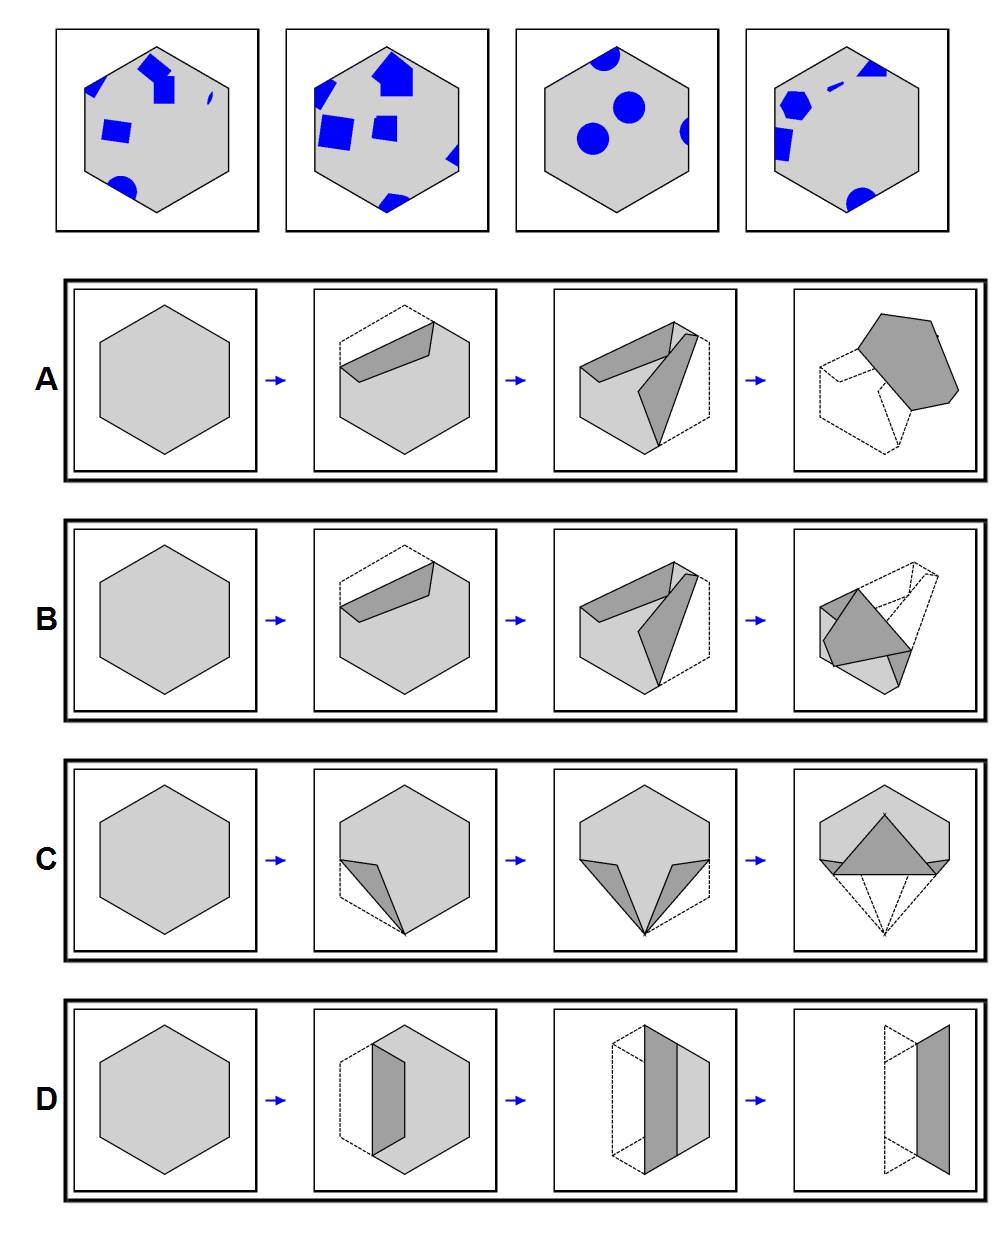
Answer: A